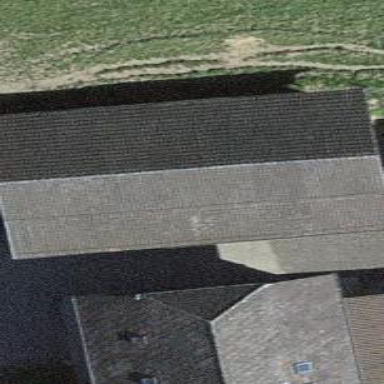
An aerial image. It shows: Barn.